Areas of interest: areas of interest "Car Dealership"
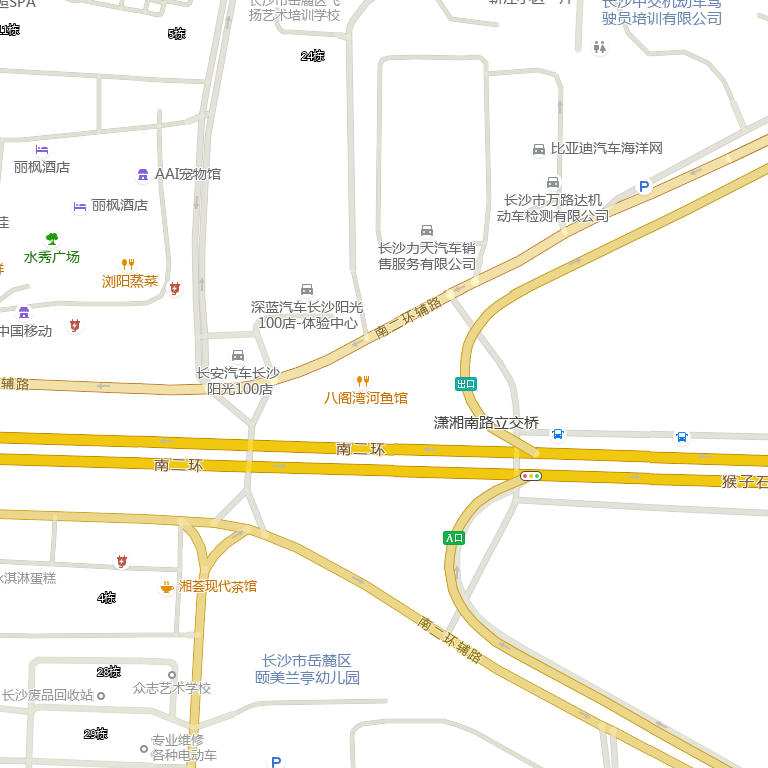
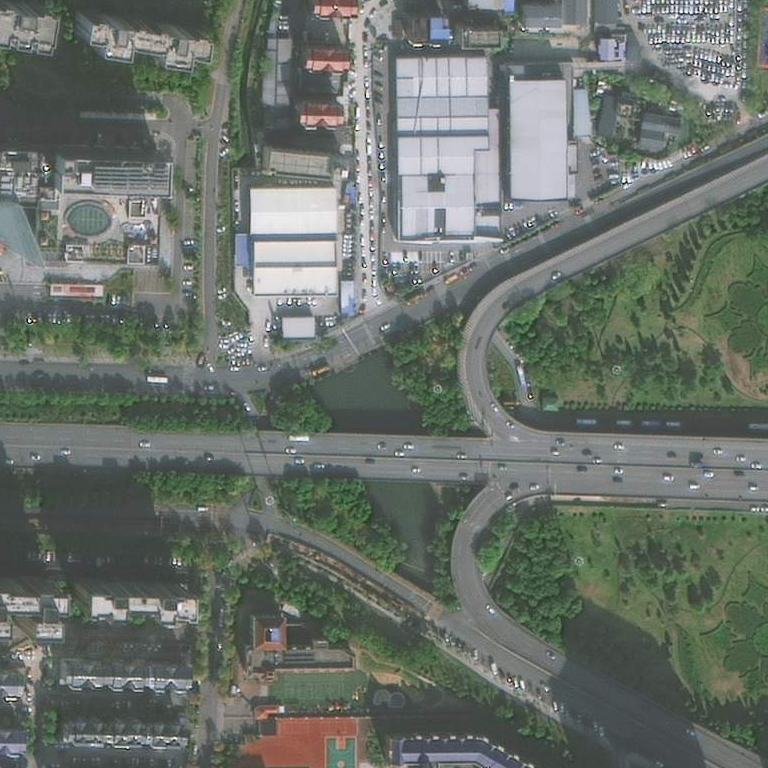